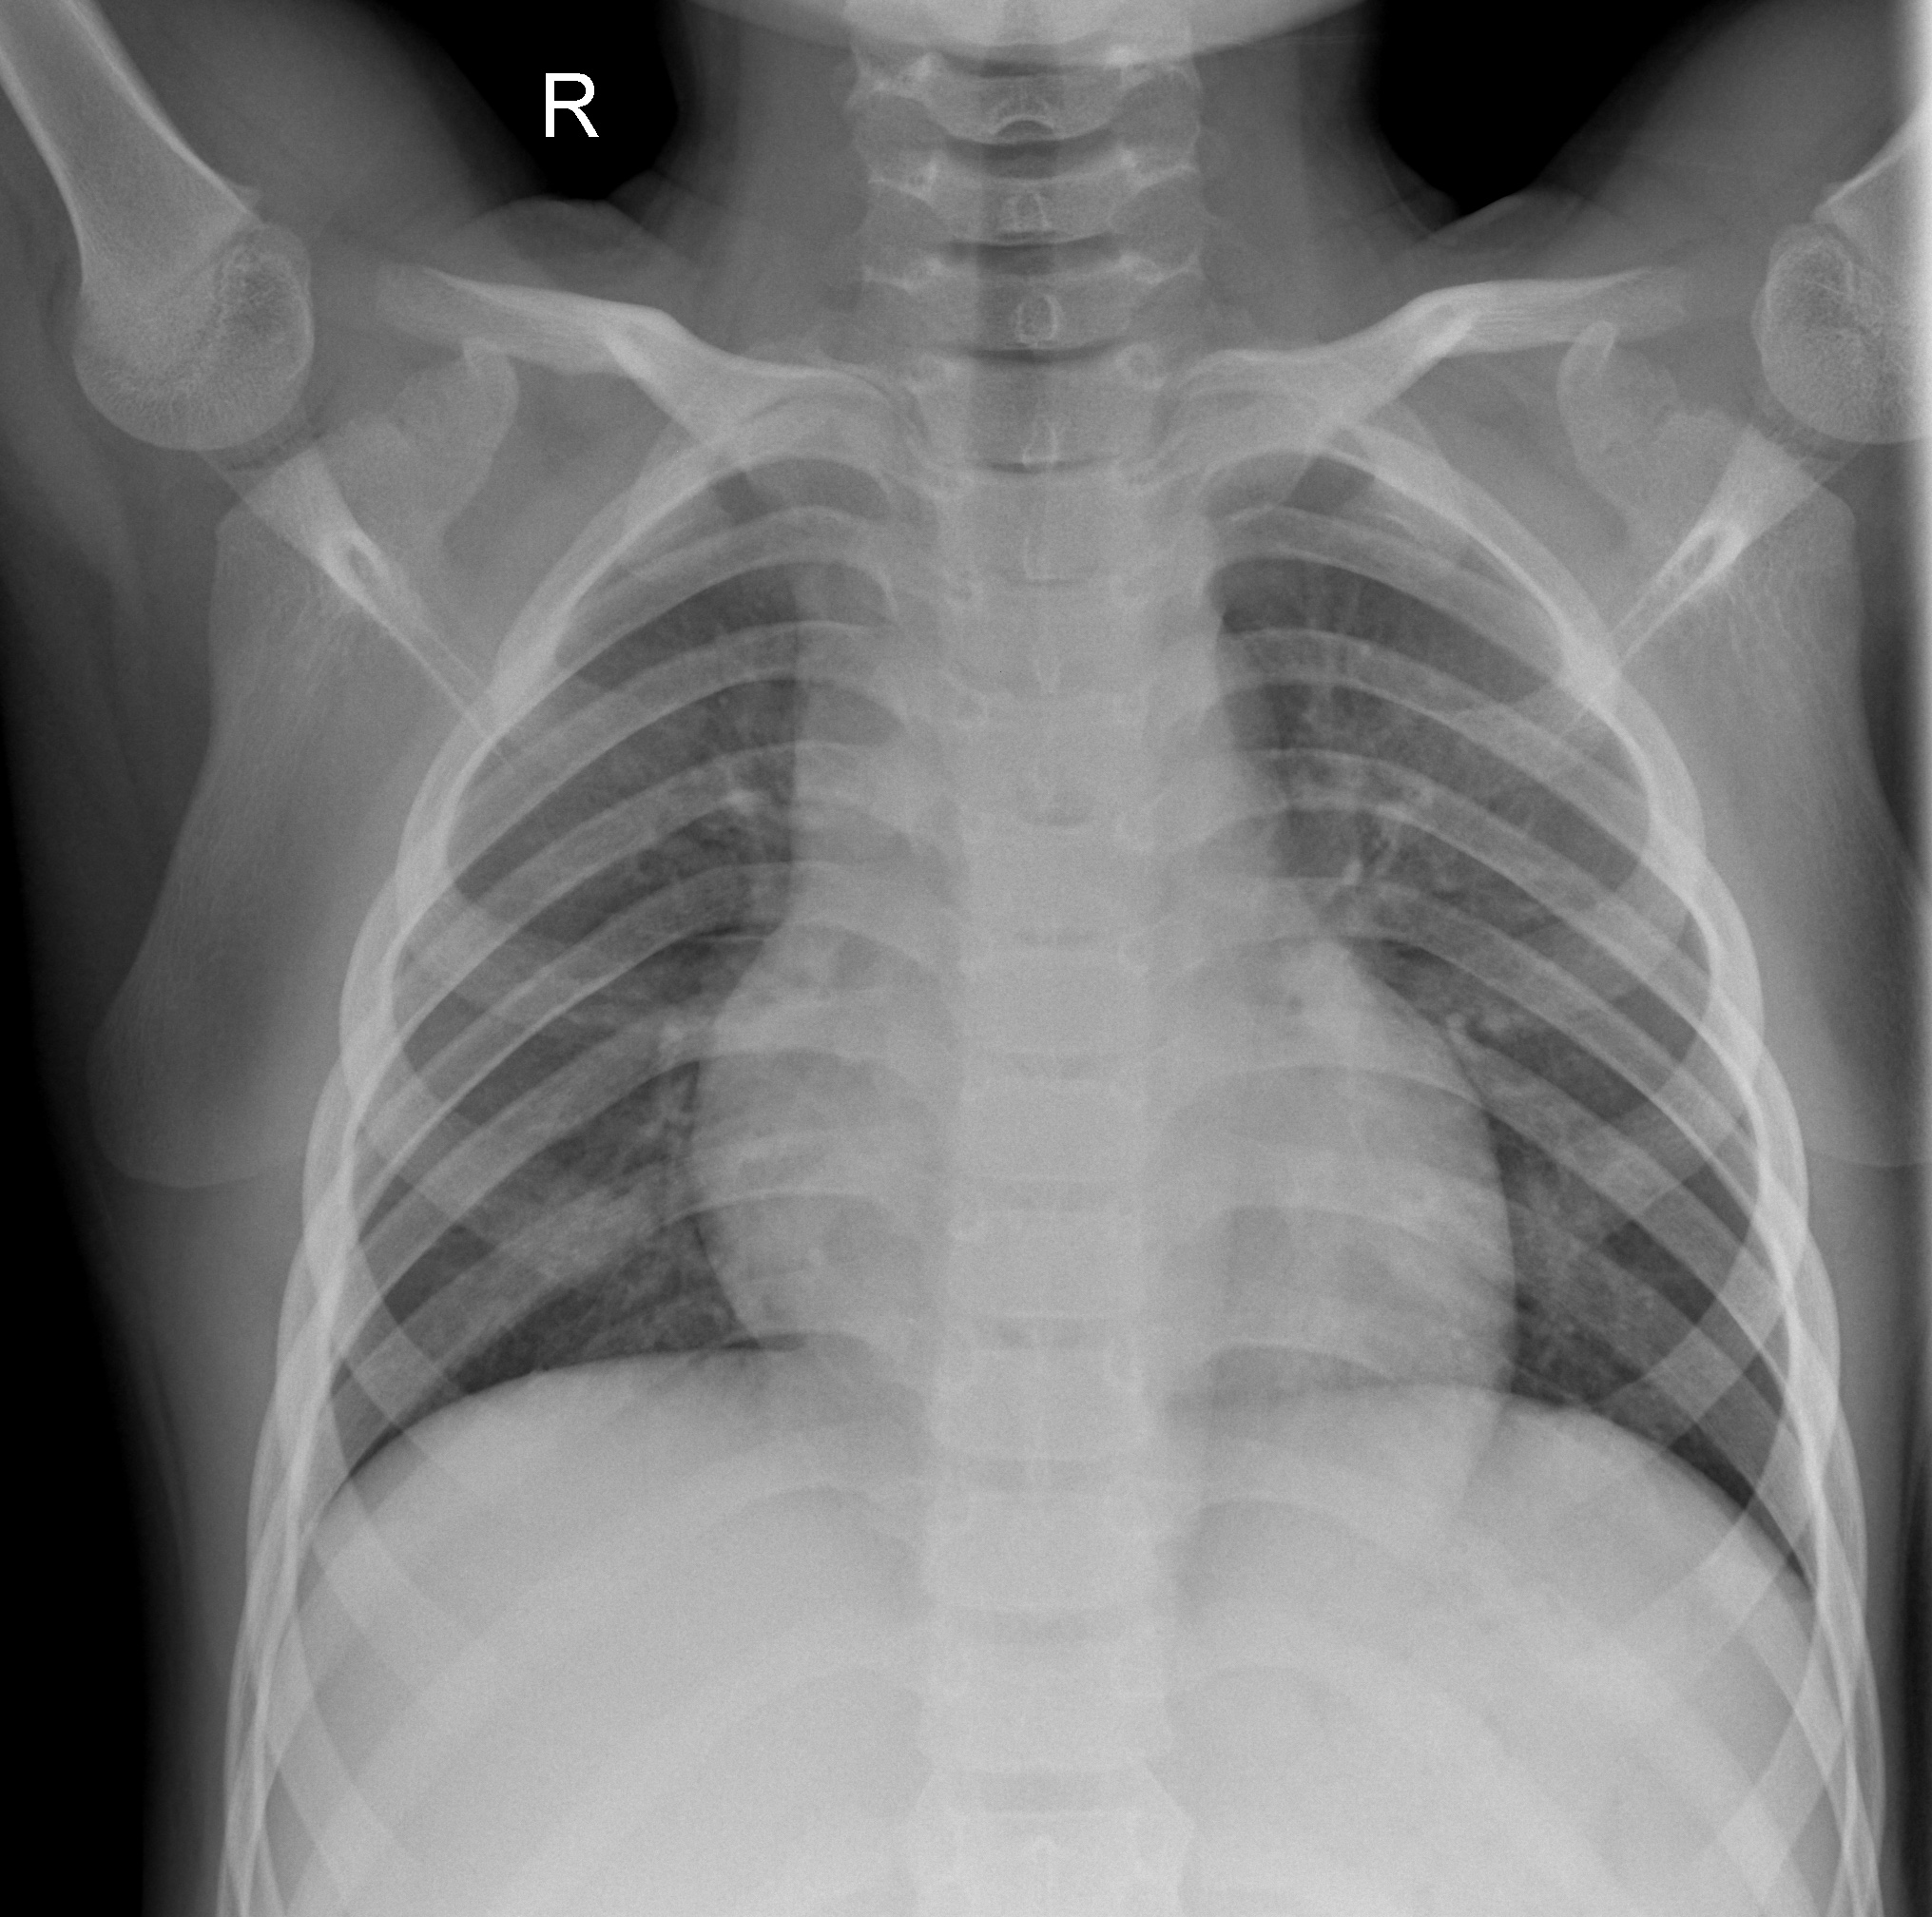
Diagnosis: NORMAL